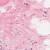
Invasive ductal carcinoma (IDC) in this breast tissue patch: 0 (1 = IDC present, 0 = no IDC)